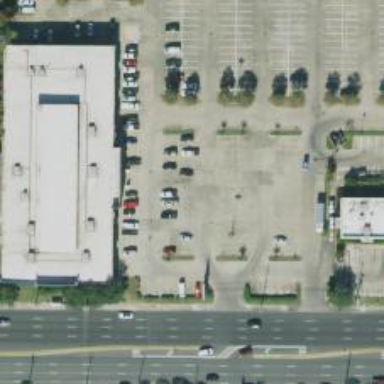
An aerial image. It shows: Parking space is available.